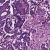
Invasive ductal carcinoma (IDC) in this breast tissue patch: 1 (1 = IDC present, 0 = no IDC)